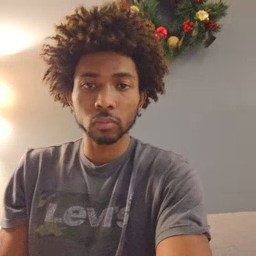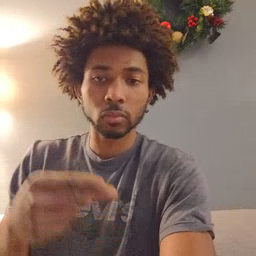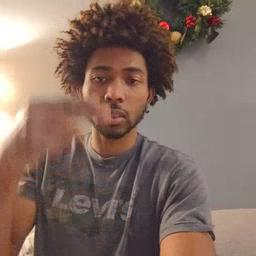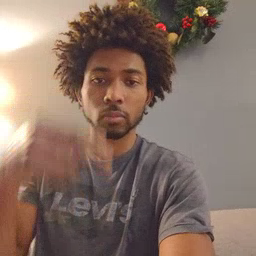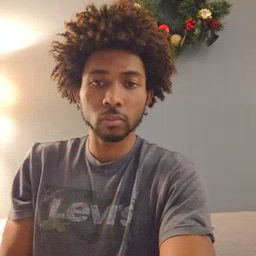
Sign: high